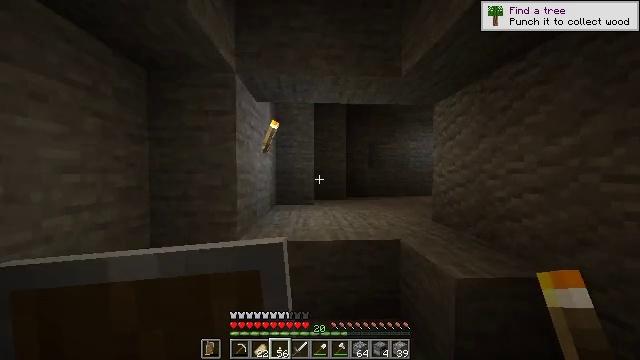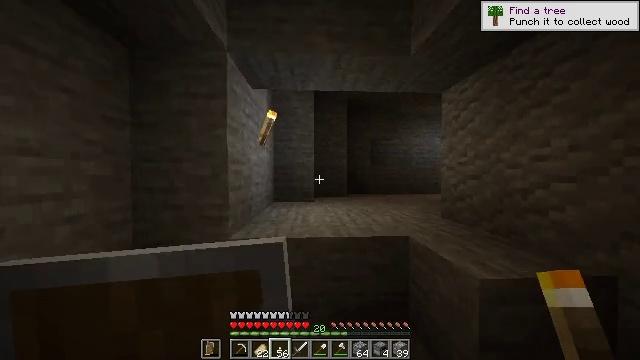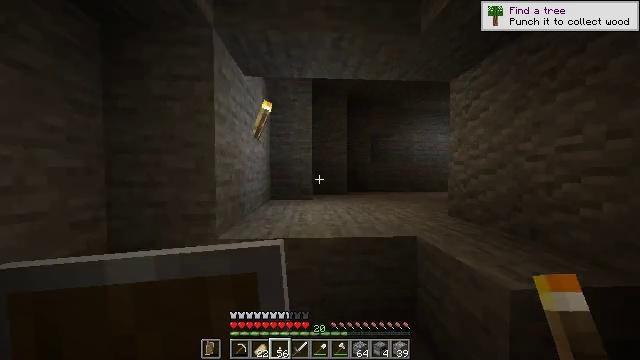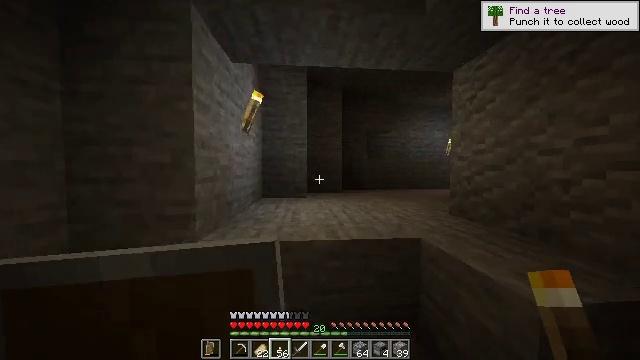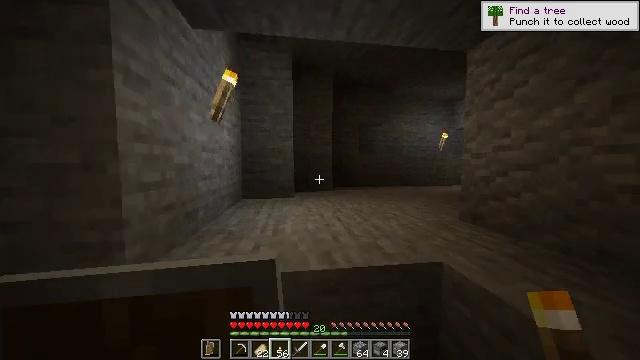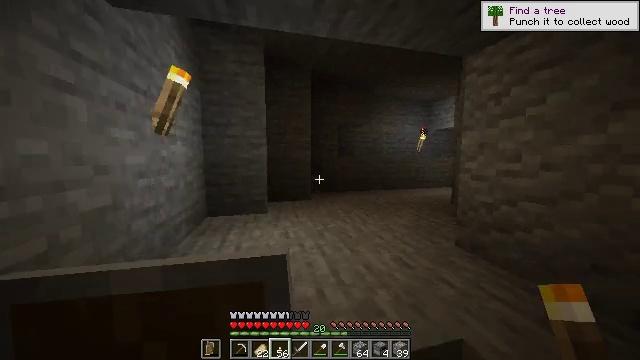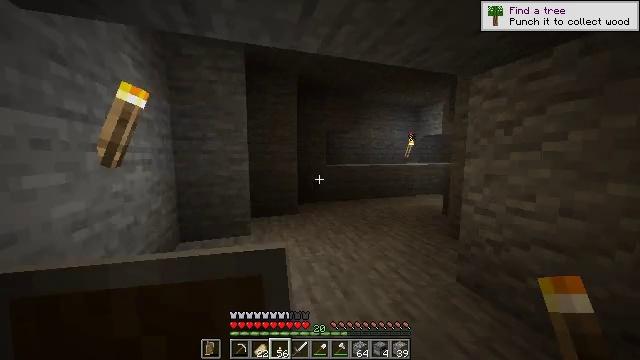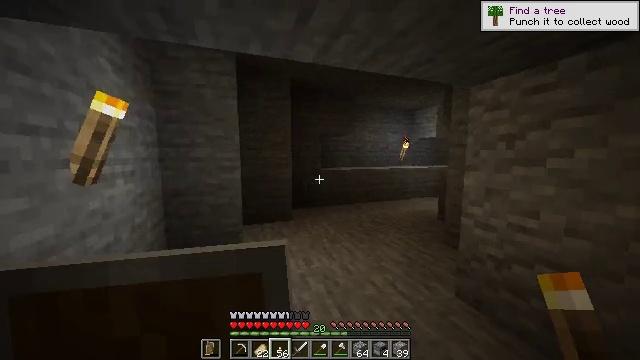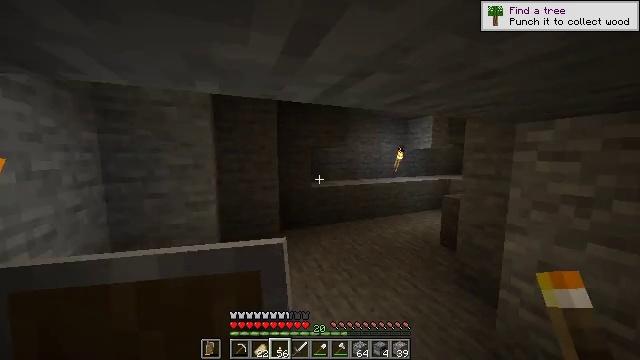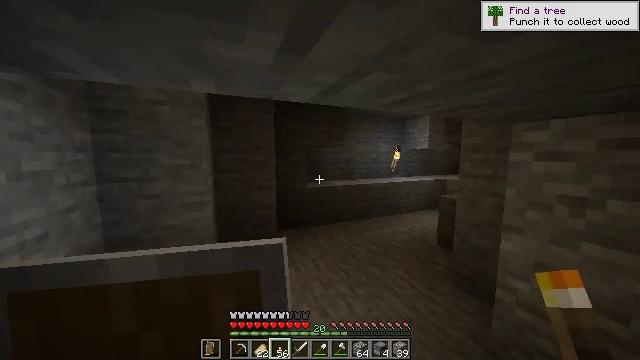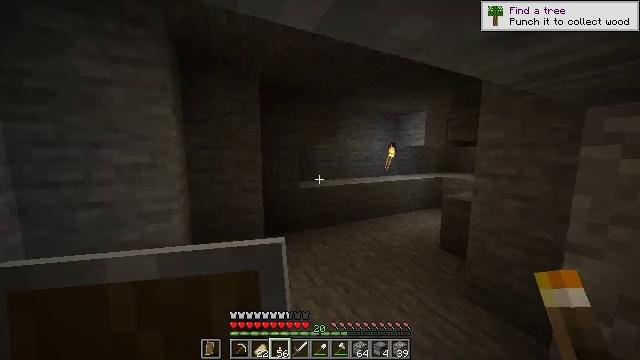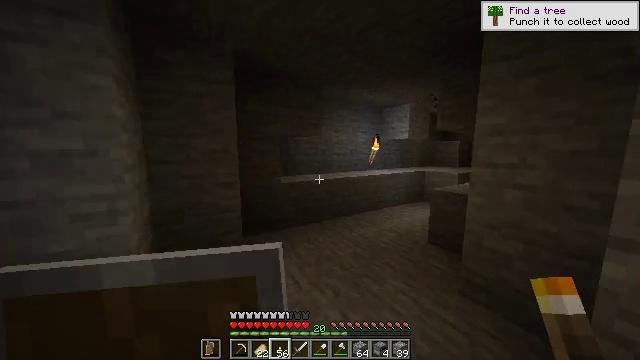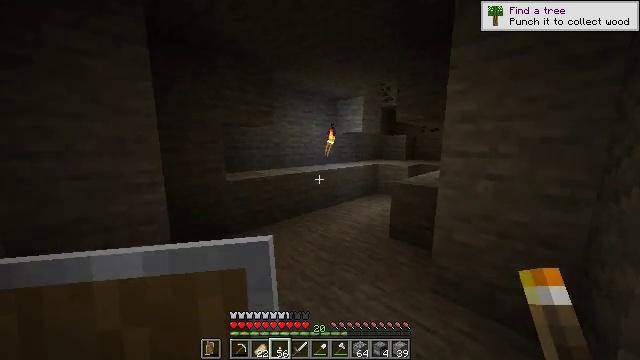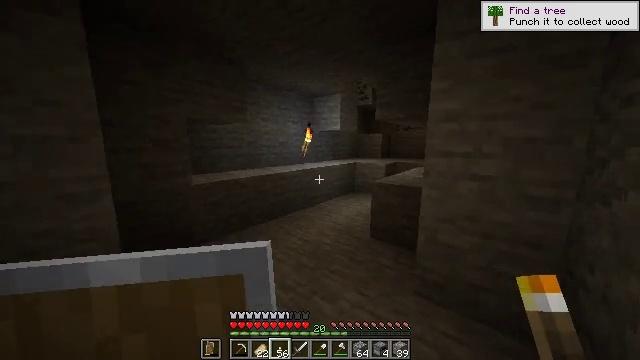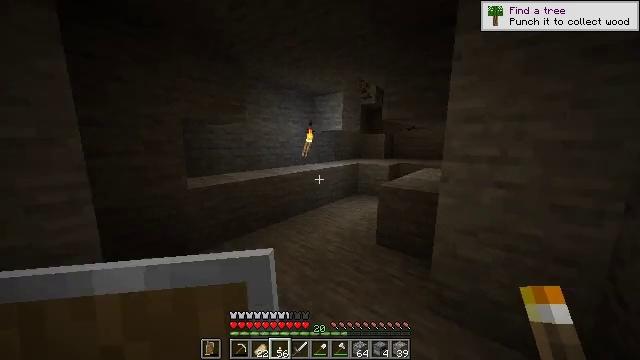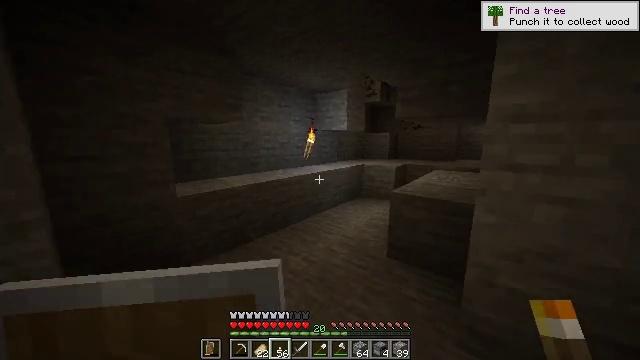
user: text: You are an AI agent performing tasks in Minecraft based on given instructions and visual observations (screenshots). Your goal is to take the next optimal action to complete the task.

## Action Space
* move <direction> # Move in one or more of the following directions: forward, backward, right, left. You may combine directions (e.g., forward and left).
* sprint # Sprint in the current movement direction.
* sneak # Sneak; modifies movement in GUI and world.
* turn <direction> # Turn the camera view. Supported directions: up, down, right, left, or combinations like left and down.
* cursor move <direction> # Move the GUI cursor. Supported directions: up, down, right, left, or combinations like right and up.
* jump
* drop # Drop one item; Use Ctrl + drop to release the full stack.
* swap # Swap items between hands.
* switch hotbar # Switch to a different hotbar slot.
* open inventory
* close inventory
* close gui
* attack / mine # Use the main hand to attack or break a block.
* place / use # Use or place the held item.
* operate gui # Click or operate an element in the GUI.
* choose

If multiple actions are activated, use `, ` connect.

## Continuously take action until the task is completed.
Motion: motion action
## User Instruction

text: Use the crafting table to create a redstone block from nine redstone dust.
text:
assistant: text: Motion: move forward
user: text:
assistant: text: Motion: move forward
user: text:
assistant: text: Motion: move forward, turn right
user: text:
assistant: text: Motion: move forward, turn right and down
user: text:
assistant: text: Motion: move forward, turn right and down, jump
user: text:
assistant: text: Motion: move forward, turn right, jump
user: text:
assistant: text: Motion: move forward, turn right, jump
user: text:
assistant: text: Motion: move forward, turn right, jump
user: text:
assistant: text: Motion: move forward
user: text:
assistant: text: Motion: move forward, turn right
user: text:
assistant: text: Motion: move forward, turn right
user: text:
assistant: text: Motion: move forward, turn right and down
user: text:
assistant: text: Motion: move forward, turn right
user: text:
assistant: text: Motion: move forward
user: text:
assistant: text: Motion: move forward
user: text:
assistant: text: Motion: move forward, turn right
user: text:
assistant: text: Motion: move forward, turn right and down
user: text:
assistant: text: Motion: move forward
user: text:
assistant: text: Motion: move forward
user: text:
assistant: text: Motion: move forward
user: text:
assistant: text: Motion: move forward
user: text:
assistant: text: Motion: move forward
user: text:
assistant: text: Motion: move forward
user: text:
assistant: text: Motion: move forward
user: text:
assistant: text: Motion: move forward, turn right and up
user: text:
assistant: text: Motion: move forward, turn right and up
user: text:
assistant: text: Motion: move forward, turn right and up
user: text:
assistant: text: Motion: move forward, turn right
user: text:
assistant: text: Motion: move forward, turn right
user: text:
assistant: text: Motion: move forward